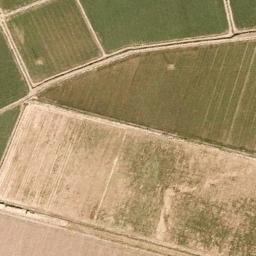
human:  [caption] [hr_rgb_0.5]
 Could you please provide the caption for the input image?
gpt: There are some light green and bare rectangular farmland .

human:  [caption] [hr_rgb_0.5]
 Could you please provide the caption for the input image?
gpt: There are several dirt roads between the rectangular farmlands .

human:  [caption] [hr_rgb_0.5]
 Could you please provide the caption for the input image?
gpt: Several green and tan mixed rectangular farm fields of different sizes .

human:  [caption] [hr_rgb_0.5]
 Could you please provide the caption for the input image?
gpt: Several rectangular farmlands of different colors and sizes are arranged in neat rows .

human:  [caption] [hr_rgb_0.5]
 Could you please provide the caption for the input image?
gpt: There are several green rectangular farmlands and a yellow one .